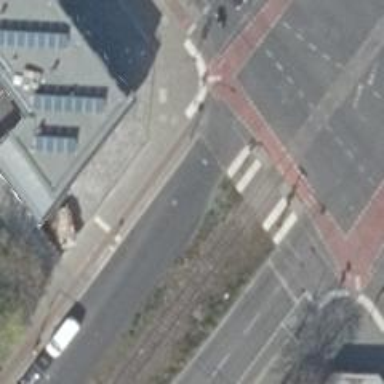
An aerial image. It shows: Traffic island located on footway.